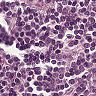
Metastatic tissue present: no